Interaction volume radius: 10 \u00c5
Interaction volume height: 25 \u00c5
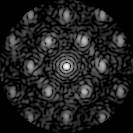
Disorder parameter: 0.4531